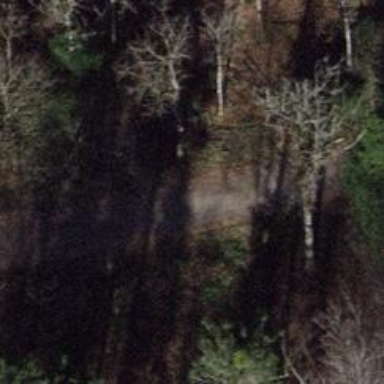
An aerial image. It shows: Bridleway.